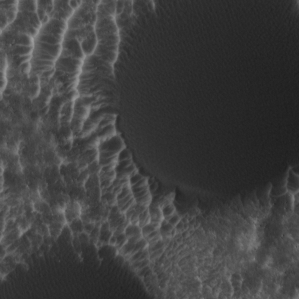
Label: non_frost